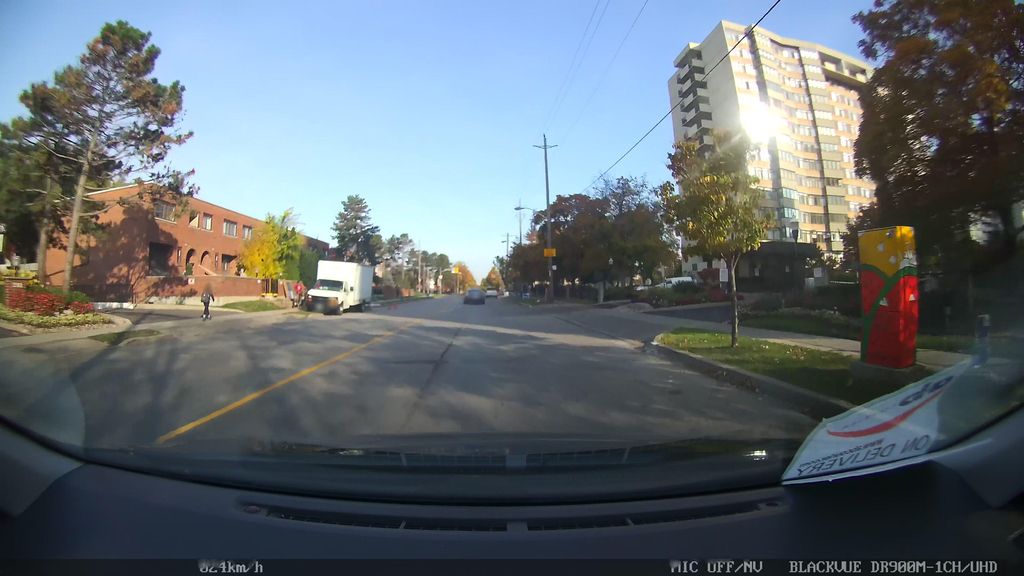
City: toronto